Field crop: maize
Growth stage: 2
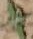
Species: atriplex